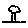
Label: tree